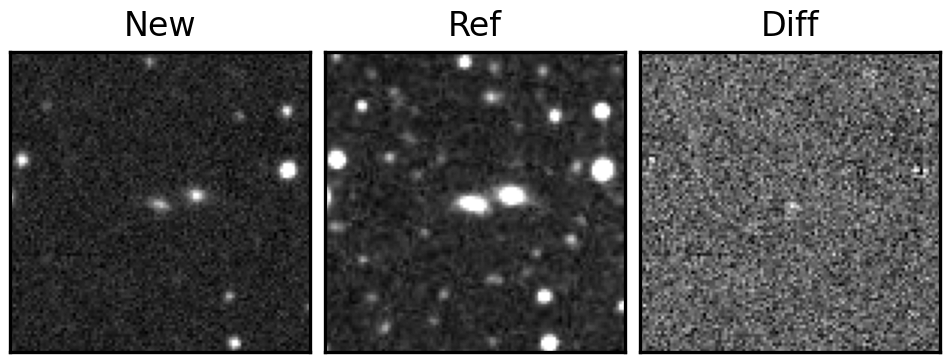
Label: real